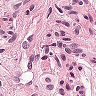
Metastatic tissue present: yes